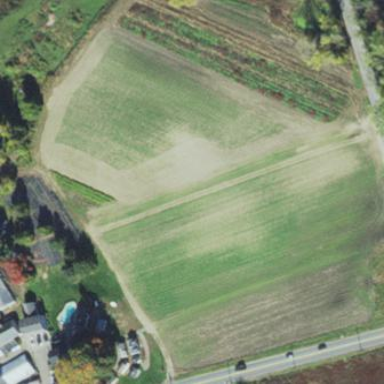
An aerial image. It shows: Farmland with agricultural activities.